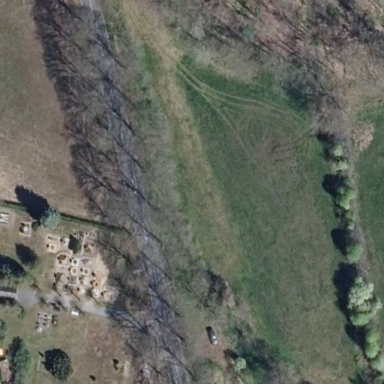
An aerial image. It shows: Cemetery.